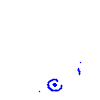
Particle: kaon